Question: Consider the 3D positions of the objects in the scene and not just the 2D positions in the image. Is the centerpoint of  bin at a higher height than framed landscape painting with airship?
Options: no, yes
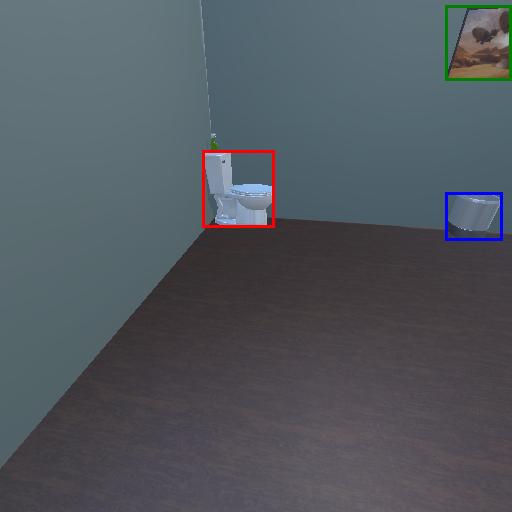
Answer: no